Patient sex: M
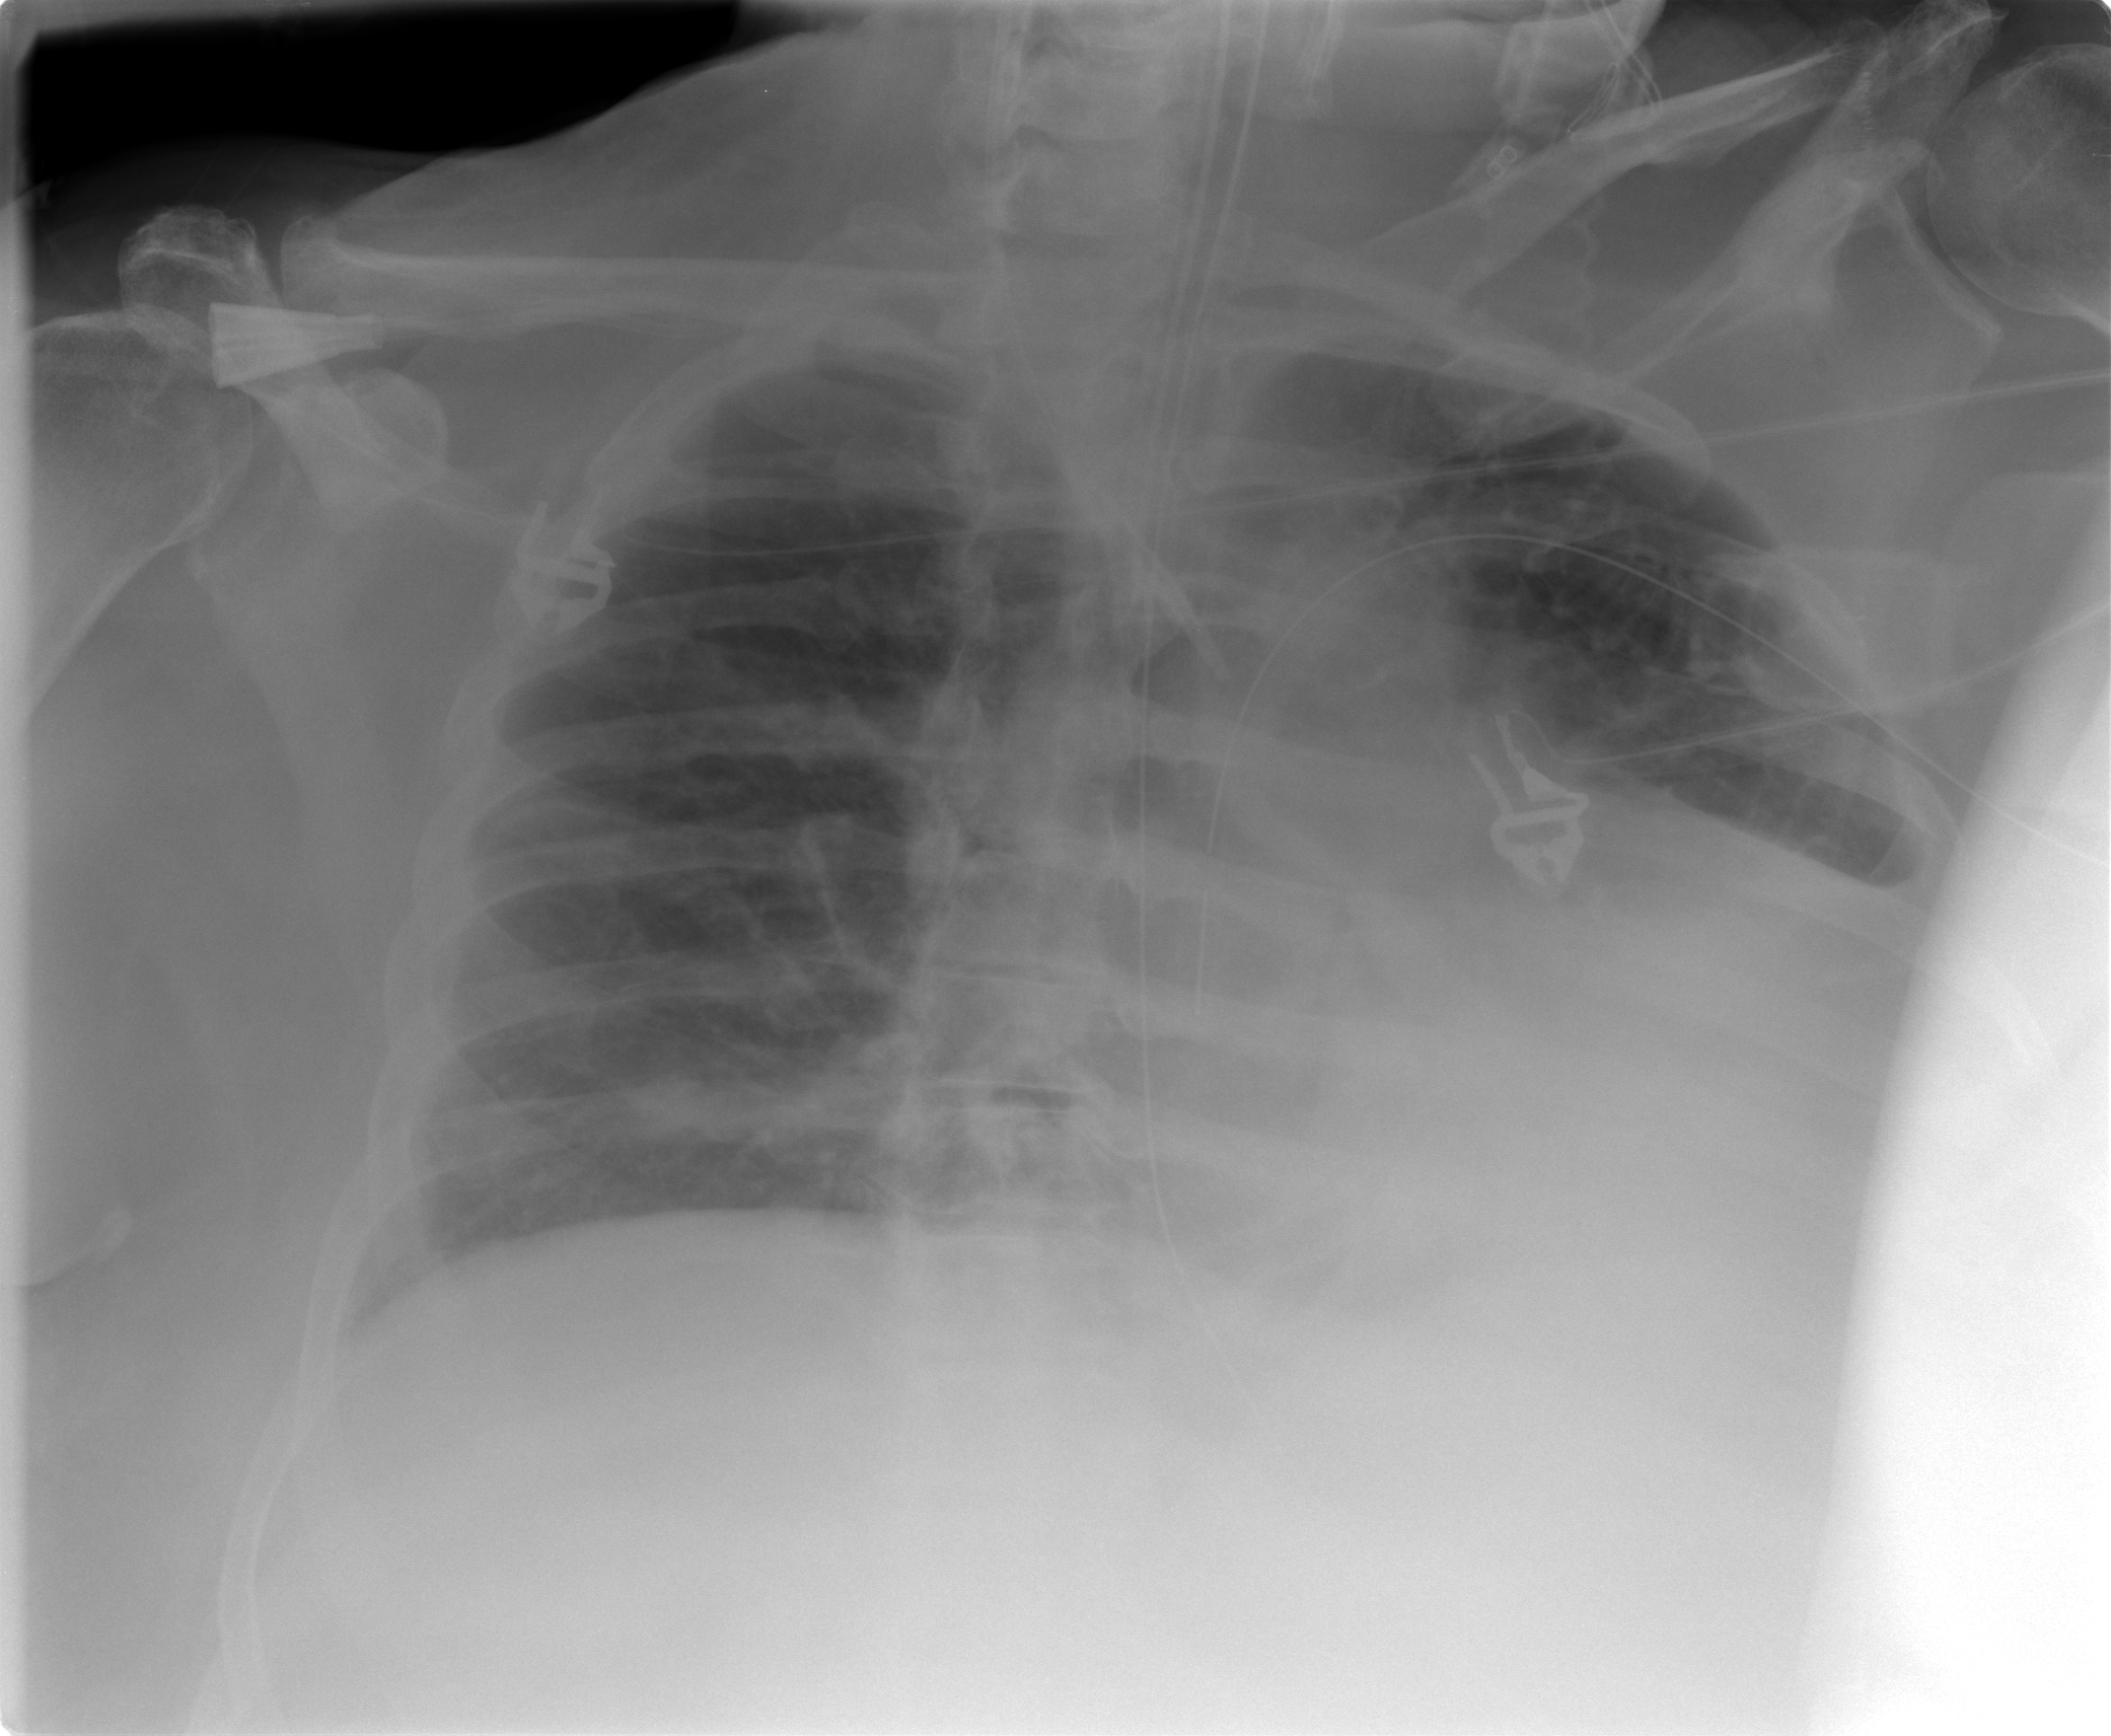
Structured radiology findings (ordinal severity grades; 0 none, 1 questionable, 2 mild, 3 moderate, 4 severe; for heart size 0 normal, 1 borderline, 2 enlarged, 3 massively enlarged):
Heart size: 2
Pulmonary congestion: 1
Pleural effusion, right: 1
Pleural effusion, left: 3
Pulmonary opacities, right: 1
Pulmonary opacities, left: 0
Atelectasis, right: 2
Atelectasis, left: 3